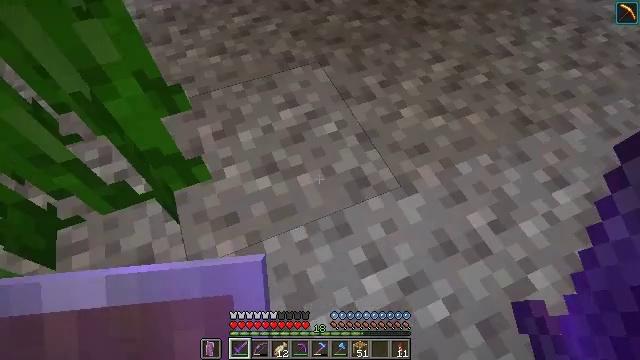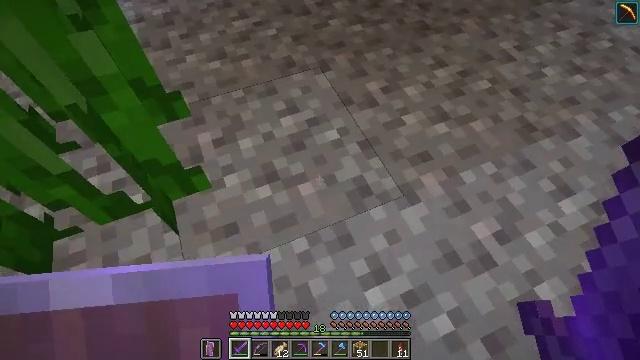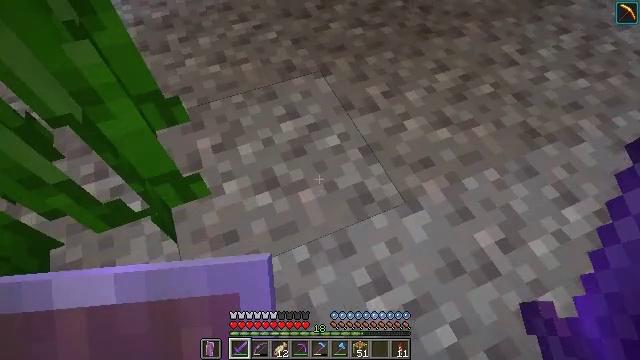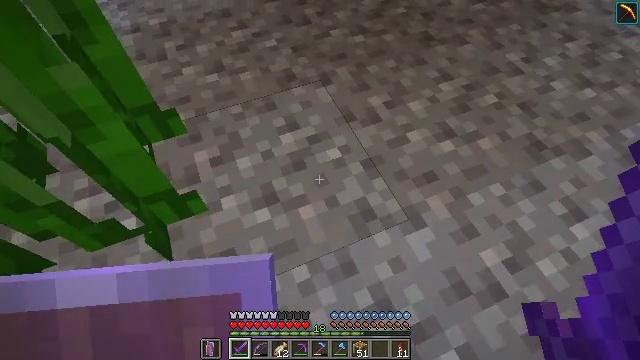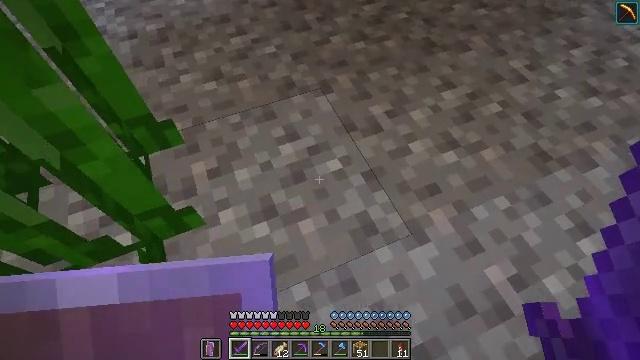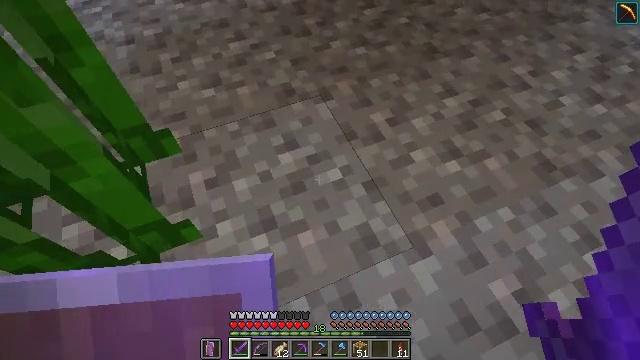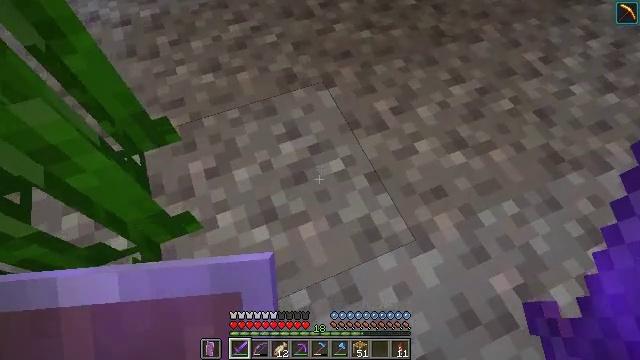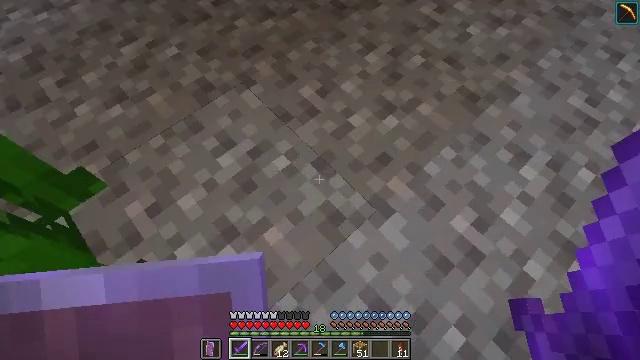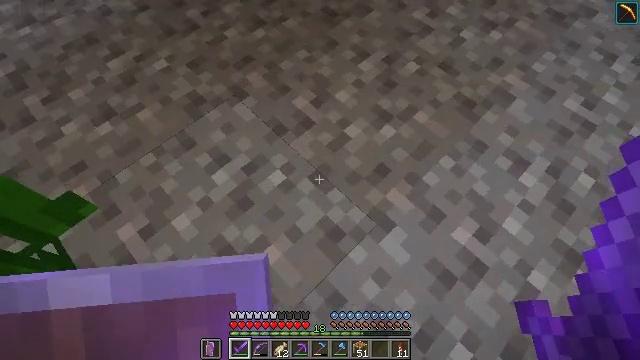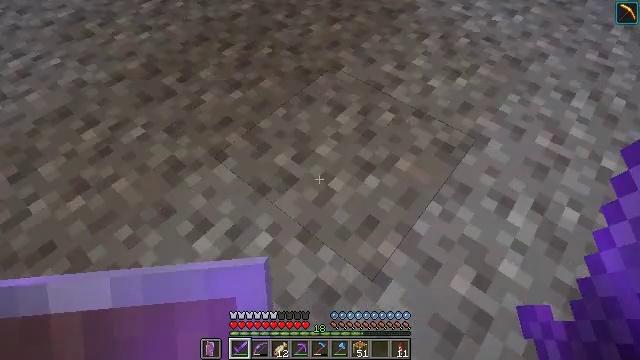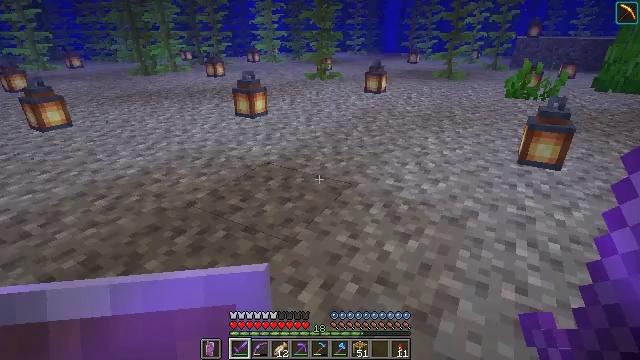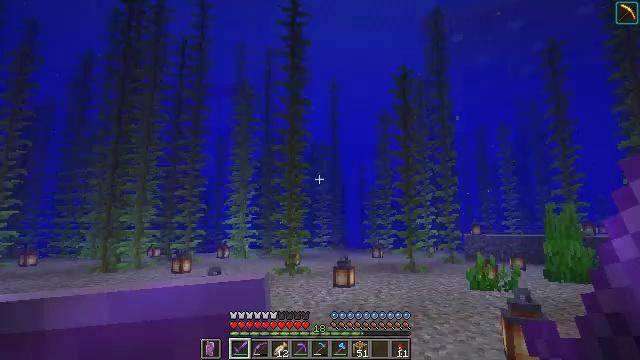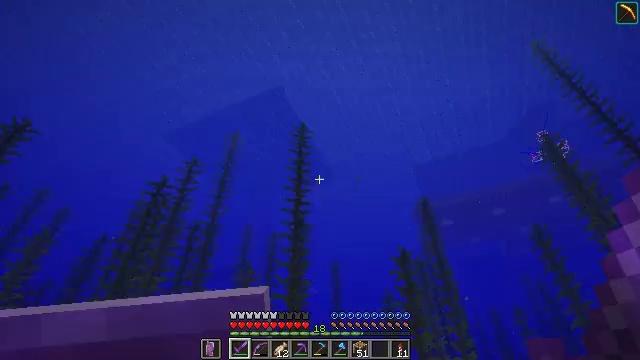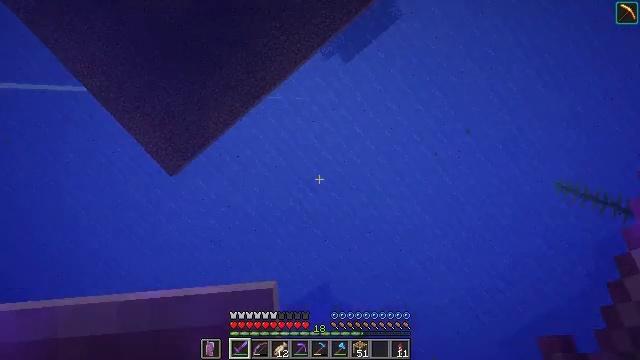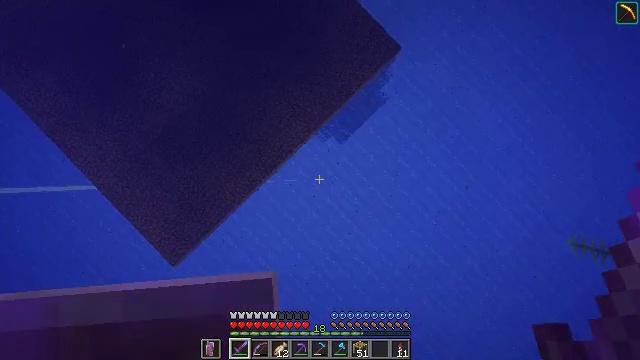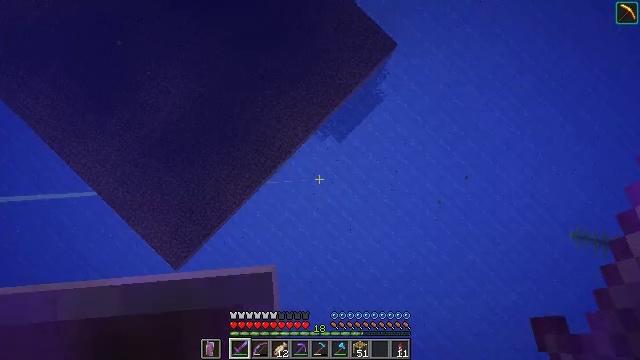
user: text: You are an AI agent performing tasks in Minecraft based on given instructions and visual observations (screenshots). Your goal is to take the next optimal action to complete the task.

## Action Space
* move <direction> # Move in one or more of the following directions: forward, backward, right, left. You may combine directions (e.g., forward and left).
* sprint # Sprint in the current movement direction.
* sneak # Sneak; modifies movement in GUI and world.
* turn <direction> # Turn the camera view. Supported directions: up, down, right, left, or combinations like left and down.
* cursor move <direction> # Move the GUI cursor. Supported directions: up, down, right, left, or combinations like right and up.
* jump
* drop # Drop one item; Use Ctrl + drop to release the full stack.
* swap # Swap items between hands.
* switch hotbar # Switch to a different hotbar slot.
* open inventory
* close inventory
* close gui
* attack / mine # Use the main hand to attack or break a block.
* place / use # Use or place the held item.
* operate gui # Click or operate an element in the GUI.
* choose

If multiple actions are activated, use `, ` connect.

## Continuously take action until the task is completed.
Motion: motion action
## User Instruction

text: Destroy the chorus plant to collect it.
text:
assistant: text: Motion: move forward, sneak
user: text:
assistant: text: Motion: move forward, sneak
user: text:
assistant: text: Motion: move forward, sneak
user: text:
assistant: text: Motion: move forward, sneak
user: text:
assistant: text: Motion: move forward, sneak
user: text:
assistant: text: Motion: move forward, sneak, turn down
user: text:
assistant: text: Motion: move forward, sneak, turn right and down
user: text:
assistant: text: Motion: move forward, sneak, turn right, jump
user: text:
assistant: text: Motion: move forward, sneak, turn right and up, jump
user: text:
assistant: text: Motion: move forward, sneak, turn right and up, jump
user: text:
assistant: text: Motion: move forward, sneak, turn right and up, jump
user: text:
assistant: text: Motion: move forward, sneak, turn up, jump
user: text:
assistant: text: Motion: move forward, sneak, turn left and up, jump
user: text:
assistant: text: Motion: move forward, sneak, turn left and up, jump
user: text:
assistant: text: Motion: move forward, sneak, turn left and up, jump
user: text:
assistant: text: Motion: move forward, sneak, jump
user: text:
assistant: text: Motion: move forward, sneak, jump
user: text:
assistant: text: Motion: move forward, sneak, jump
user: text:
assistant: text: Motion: move forward, sneak, jump
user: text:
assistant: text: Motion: move forward, sneak, jump
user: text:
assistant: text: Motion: move forward, sneak, jump
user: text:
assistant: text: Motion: move forward, sneak, jump
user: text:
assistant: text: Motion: move forward, sneak, jump
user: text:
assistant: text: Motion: move forward, sneak, jump
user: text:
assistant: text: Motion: move forward, sneak, jump
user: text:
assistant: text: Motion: move forward, sneak, jump
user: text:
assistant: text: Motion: move forward, sneak, jump
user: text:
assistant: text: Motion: move forward, sneak, jump
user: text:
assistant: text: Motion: move forward, sneak, jump
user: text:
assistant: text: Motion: move forward, jump